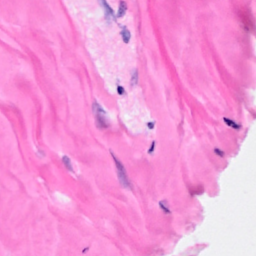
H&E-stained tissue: Breast